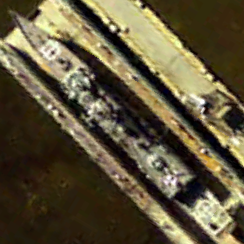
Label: cruiser